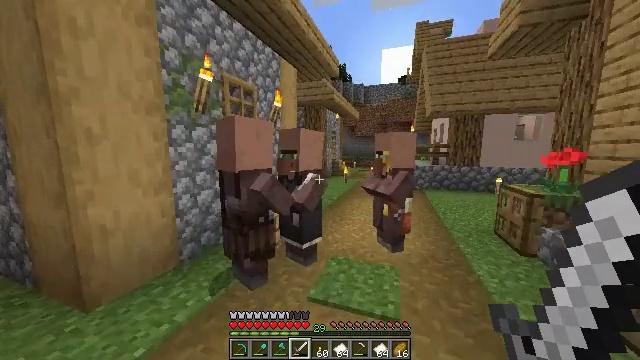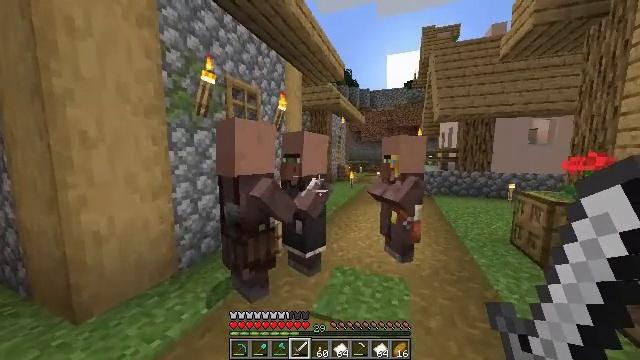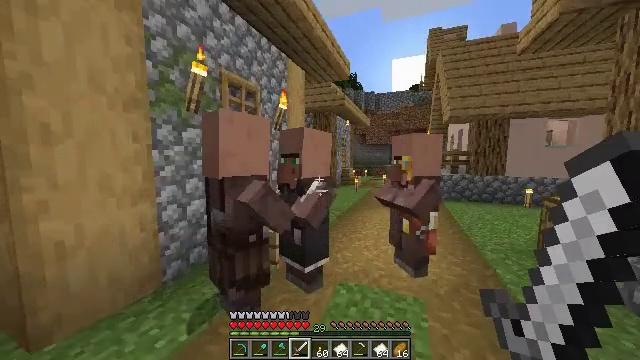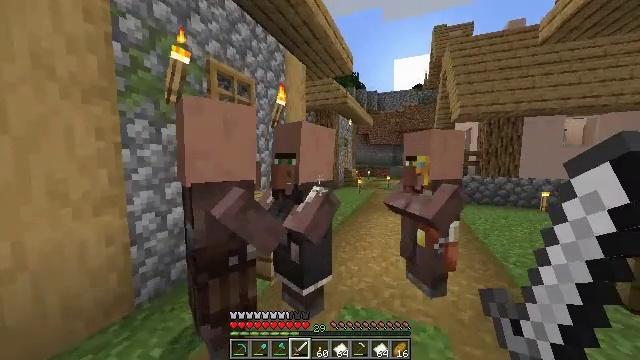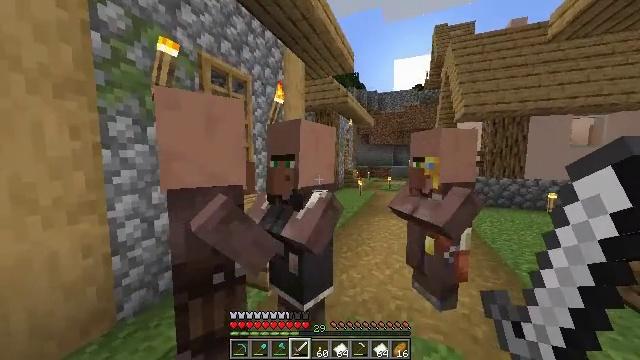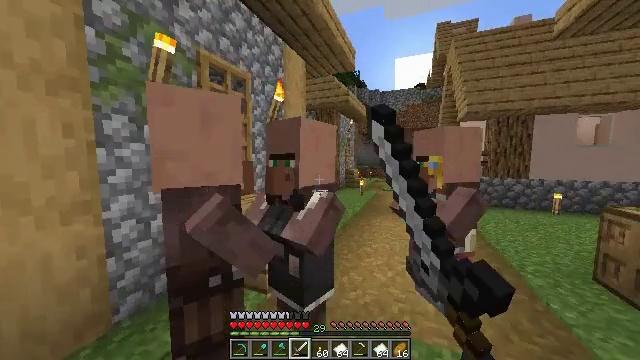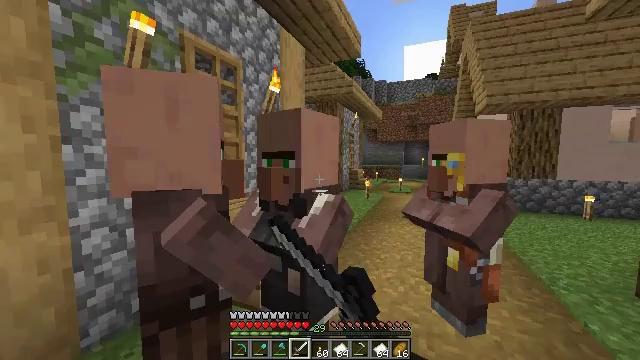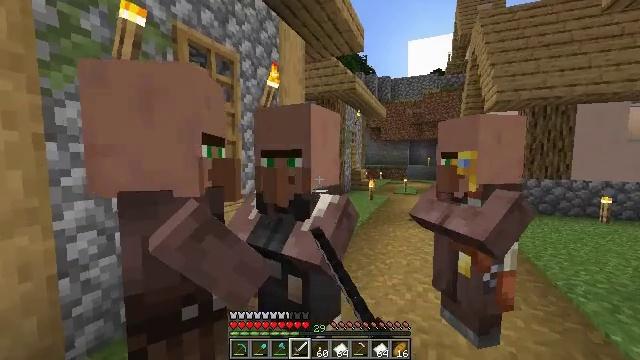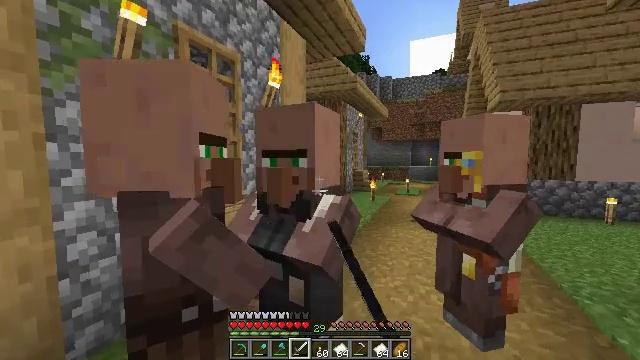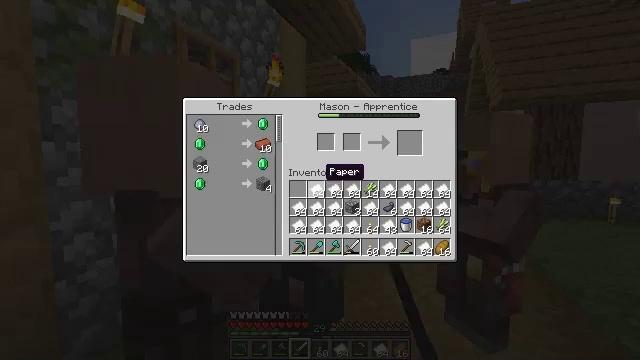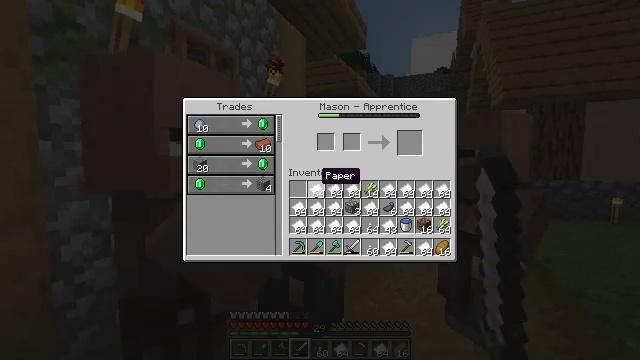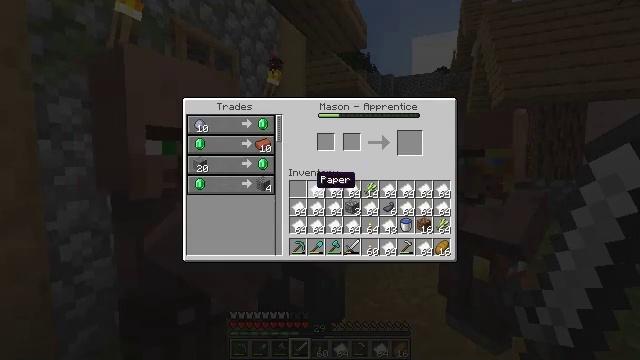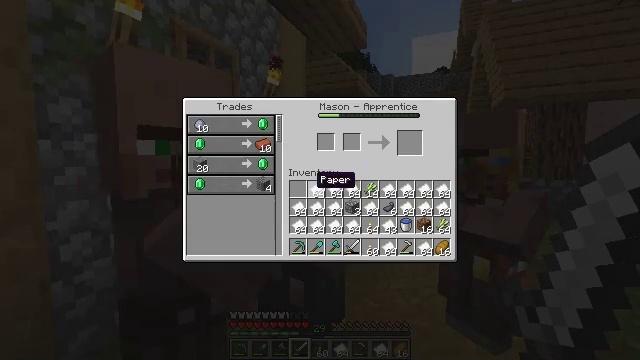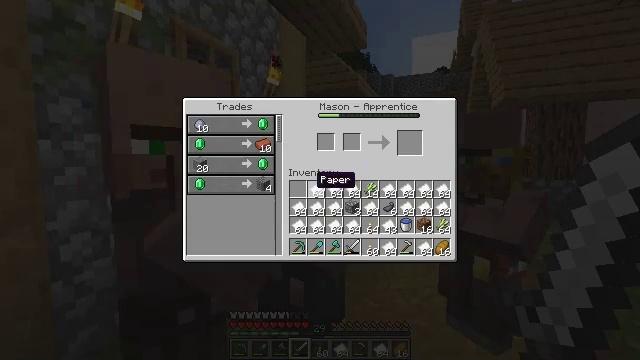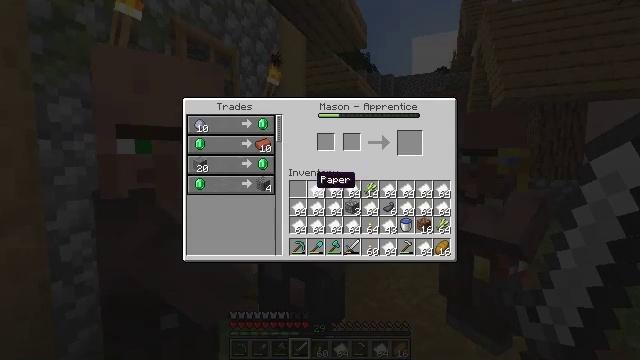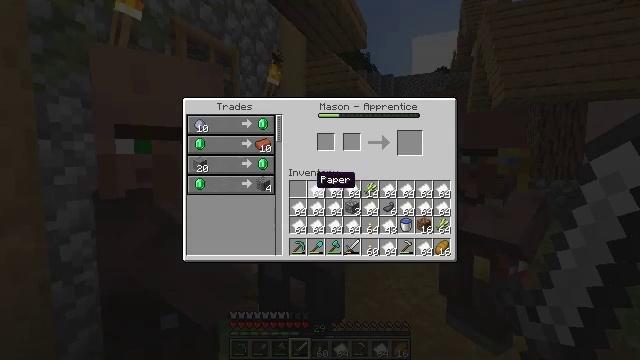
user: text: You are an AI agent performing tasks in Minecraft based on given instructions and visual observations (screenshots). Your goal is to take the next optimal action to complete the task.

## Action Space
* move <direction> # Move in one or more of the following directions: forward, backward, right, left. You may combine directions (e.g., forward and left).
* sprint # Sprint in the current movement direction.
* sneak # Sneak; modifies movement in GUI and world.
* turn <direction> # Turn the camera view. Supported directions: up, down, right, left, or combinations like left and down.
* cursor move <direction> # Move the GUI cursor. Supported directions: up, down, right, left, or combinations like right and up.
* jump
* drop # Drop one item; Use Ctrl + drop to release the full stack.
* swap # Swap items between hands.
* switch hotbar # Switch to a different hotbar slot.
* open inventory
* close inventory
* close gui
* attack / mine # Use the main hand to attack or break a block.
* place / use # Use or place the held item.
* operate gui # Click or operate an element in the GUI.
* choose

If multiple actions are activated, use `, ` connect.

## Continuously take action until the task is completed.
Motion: motion action
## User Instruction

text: Obtain stone by smelting cobblestone in the furnace.
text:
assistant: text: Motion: move forward, turn left and up
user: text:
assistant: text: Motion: move forward, turn left
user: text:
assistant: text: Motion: move forward
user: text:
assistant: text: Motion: use / place
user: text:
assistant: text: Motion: use / place
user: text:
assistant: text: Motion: use / place
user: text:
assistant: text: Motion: no_op
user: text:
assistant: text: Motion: no_op
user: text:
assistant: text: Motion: no_op
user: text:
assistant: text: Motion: no_op
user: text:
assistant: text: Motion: no_op
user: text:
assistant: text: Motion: no_op
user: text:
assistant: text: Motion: no_op
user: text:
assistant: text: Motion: no_op
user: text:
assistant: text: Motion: no_op
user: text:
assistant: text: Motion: no_op
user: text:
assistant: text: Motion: no_op
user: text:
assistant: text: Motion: no_op
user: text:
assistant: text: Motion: no_op
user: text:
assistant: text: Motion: cursor move up
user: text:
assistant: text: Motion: cursor move left and up
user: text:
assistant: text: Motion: cursor move left and up
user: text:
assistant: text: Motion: cursor move left
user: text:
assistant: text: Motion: cursor move left
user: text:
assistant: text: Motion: cursor move left and down
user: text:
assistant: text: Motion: cursor move down
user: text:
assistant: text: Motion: no_op
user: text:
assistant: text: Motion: no_op
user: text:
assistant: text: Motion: no_op
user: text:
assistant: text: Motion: no_op